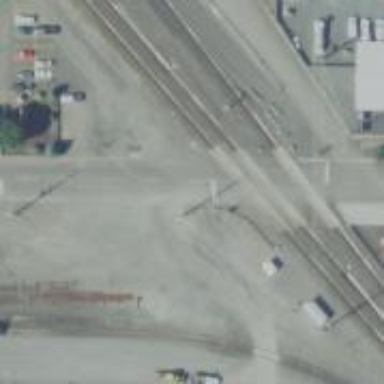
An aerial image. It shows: Railway level crossing.